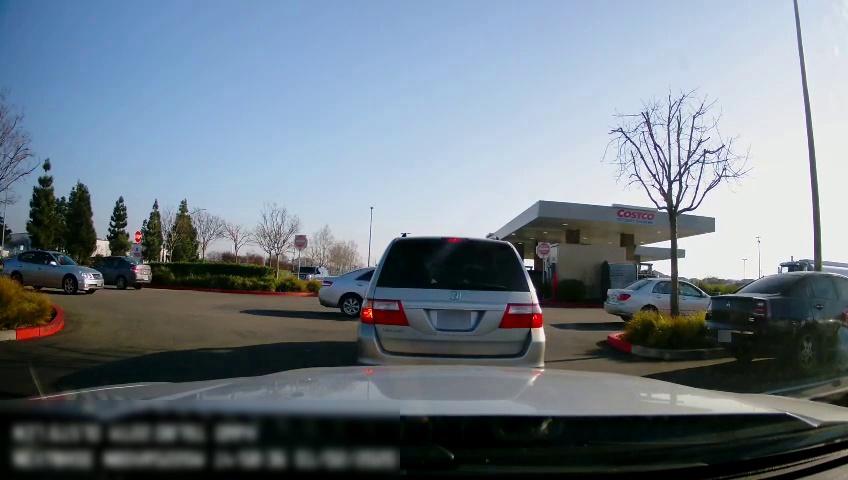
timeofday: Day
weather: Sunny
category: Drivable Space
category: Vehicles | Truck
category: Vehicles | Car
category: Vehicles | Car
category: Vehicles | SUV
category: Vehicles | Car
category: Vehicles | Car
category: Vehicles | Car
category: Vehicles | Car
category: Vehicles | SUV
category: Traffic | Signs
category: Traffic | Signs